Field crop: maize
Growth stage: 2
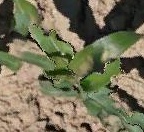
Species: maize